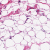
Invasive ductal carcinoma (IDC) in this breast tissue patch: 0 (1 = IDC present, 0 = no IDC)